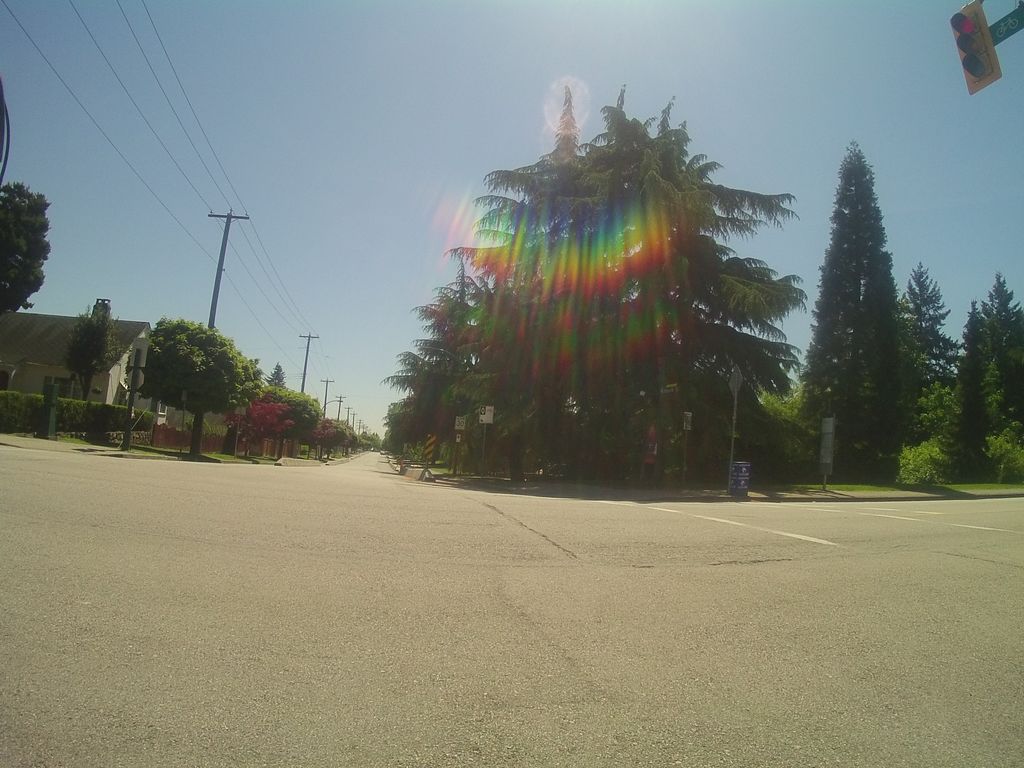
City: vancouver